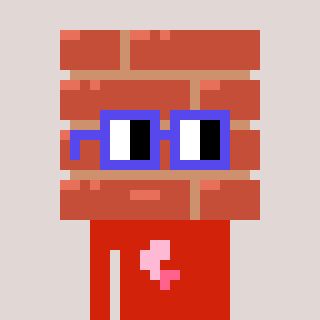
a pixel art character with square blue glasses, a wall-shaped head and a red-colored body on a warm background